I will show an image sequence of human cooking. I have annotated the images with numbered circles. Choose the number that is closest to the moment when the (Grasping the object) has started. You are a five-time world champion in this game. Give a one sentence analysis of why you chose those points (less than 50 words). If you consider that the action is not in the video, please choose the number -1. Provide your answer at the end in a json file of this format: {"points": []}
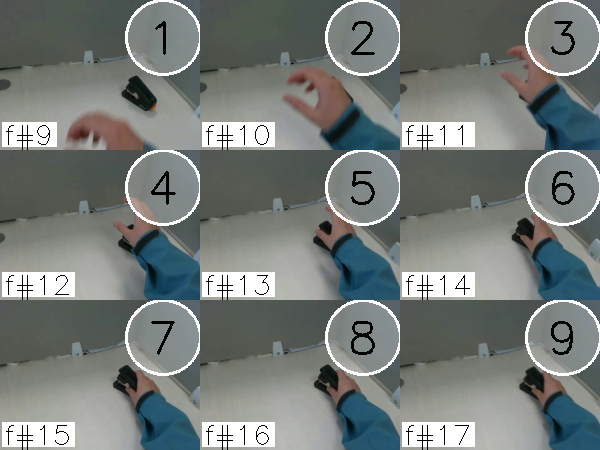
Frame 7 shows the clearest moment of hand-object contact.
{"points": [7]}